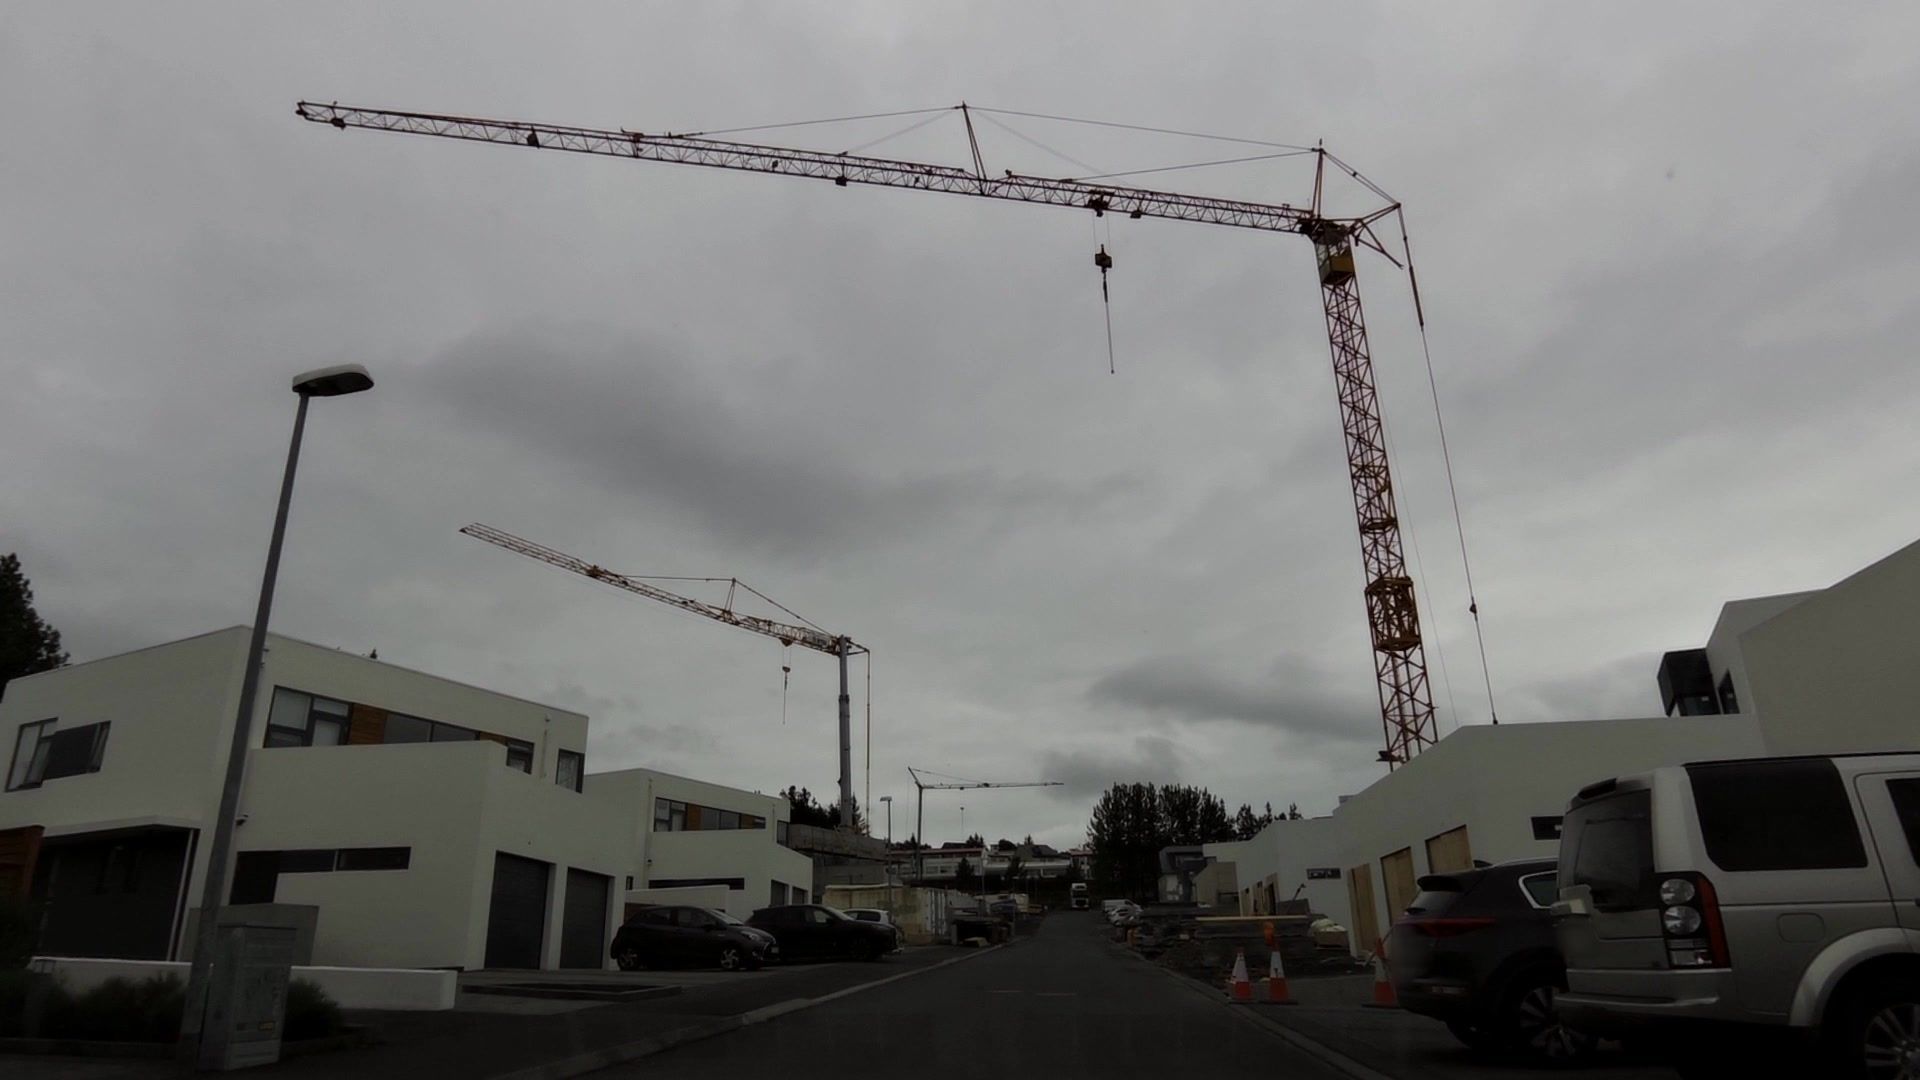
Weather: snowy
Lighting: dusk/dawn
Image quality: good
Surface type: driving surface
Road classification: residential, footway
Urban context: urban centre
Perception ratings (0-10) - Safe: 3.47, Lively: 4.33, Beautiful: 0.86, Boring: 7.37, Depressing: 4.01, Wealthy: 5.62